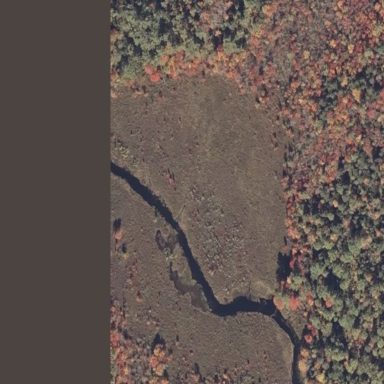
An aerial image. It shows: Marshy wetland area.